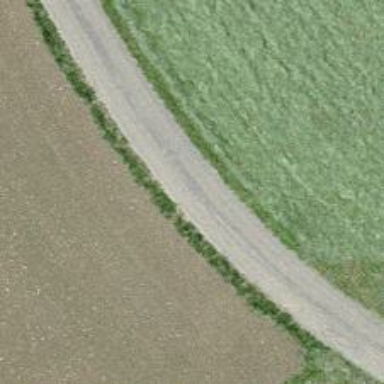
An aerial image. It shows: Unclassified road with paved surface.